Interaction volume radius: 10 \u00c5
Interaction volume height: 20 \u00c5
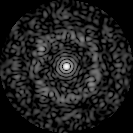
Disorder parameter: 0.7772